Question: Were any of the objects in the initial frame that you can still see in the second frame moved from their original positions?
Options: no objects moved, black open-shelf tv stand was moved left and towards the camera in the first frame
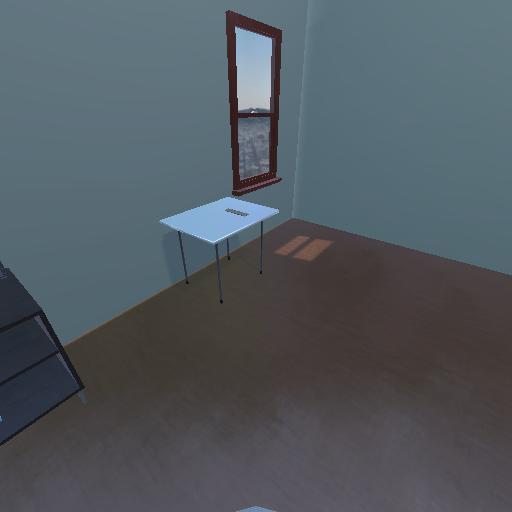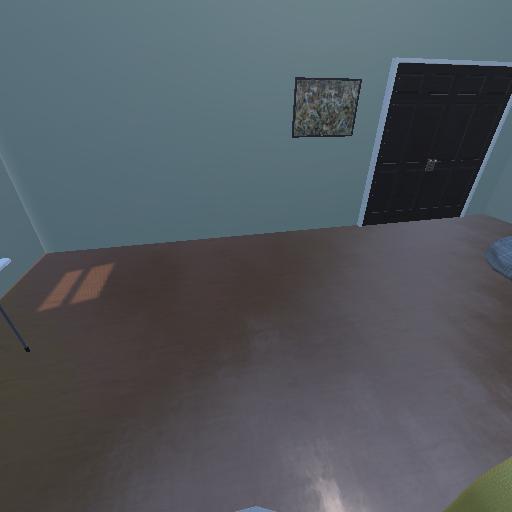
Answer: no objects moved